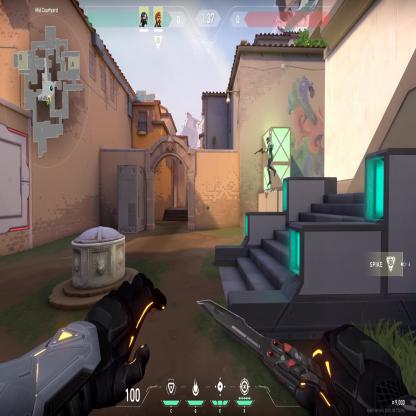
Label: teammate